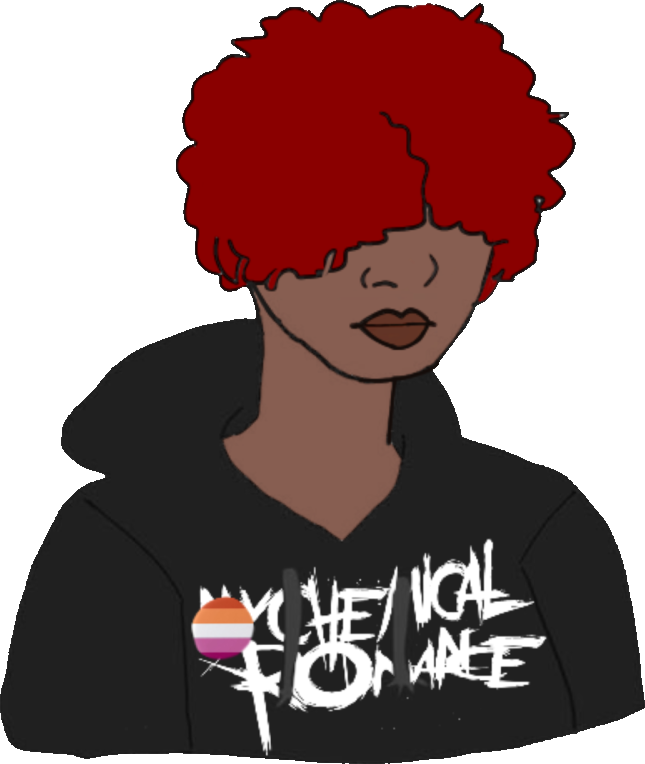
Label: 5_Twinkjak